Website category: auto
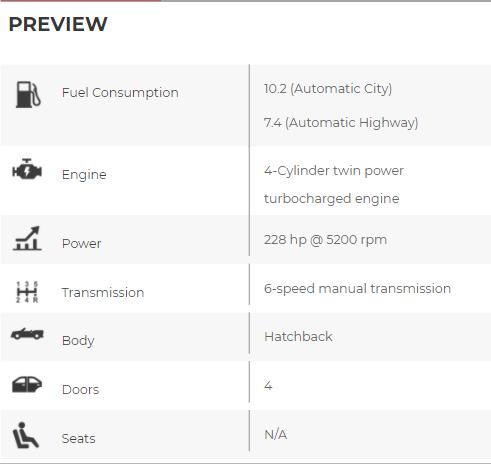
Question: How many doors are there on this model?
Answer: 4

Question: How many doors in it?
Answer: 4

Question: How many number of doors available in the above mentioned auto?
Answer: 4

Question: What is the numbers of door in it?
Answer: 4

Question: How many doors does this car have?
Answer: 4

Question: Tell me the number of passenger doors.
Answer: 4

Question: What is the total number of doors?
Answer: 4

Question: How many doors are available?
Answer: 4

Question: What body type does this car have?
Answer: Hatchback

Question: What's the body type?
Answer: Hatchback

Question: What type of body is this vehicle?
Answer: Hatchback

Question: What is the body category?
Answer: Hatchback

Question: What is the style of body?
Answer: Hatchback

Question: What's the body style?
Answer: Hatchback

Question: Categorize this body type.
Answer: Hatchback

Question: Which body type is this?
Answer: Hatchback

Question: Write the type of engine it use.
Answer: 4-Cylinder twin power turbocharged engine

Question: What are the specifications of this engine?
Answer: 4-Cylinder twin power turbocharged engine

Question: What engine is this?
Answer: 4-Cylinder twin power turbocharged engine

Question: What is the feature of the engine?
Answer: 4-Cylinder twin power turbocharged engine

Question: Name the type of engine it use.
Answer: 4-Cylinder twin power turbocharged engine

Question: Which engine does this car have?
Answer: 4-Cylinder twin power turbocharged engine

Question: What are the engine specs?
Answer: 4-Cylinder twin power turbocharged engine

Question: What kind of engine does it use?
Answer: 4-Cylinder twin power turbocharged engine

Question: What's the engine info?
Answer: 4-Cylinder twin power turbocharged engine

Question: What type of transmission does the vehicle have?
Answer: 6-speed manual transmission

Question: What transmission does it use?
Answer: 6-speed manual transmission

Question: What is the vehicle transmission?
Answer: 6-speed manual transmission

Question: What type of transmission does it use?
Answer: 6-speed manual transmission

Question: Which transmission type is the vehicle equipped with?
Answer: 6-speed manual transmission

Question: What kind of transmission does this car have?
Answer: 6-speed manual transmission

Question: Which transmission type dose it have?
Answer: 6-speed manual transmission

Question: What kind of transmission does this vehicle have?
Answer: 6-speed manual transmission

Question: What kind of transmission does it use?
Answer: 6-speed manual transmission

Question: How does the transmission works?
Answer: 6-speed manual transmission

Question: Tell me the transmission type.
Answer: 6-speed manual transmission

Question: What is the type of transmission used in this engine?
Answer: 6-speed manual transmission

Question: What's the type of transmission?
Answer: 6-speed manual transmission

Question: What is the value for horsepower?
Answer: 228 hp @ 5200 rpm

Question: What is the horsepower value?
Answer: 228 hp @ 5200 rpm

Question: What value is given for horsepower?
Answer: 228 hp @ 5200 rpm

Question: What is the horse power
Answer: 228 hp @ 5200 rpm

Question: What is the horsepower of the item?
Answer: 228 hp @ 5200 rpm

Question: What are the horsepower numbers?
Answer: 228 hp @ 5200 rpm

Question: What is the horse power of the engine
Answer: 228 hp @ 5200 rpm

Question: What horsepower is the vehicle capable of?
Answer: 228 hp @ 5200 rpm

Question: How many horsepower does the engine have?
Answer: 228 hp @ 5200 rpm

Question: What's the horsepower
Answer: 228 hp @ 5200 rpm

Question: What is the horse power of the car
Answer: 228 hp @ 5200 rpm

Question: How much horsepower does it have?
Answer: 228 hp @ 5200 rpm

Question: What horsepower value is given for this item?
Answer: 228 hp @ 5200 rpm

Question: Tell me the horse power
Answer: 228 hp @ 5200 rpm

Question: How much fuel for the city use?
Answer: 10.2 (Automatic City)

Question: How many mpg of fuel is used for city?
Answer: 10.2 (Automatic City)

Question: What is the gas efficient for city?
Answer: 10.2 (Automatic City)

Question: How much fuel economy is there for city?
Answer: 10.2 (Automatic City)

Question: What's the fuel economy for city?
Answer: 10.2 (Automatic City)

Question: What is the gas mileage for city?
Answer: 10.2 (Automatic City)

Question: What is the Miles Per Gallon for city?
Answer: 10.2 (Automatic City)

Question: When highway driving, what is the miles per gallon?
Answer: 7.4 (Automatic Highway)

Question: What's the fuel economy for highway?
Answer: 7.4 (Automatic Highway)

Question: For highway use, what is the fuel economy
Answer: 7.4 (Automatic Highway)

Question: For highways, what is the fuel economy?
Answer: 7.4 (Automatic Highway)

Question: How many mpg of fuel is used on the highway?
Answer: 7.4 (Automatic Highway)